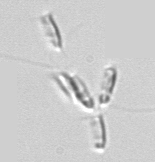
Label: Dinobryon